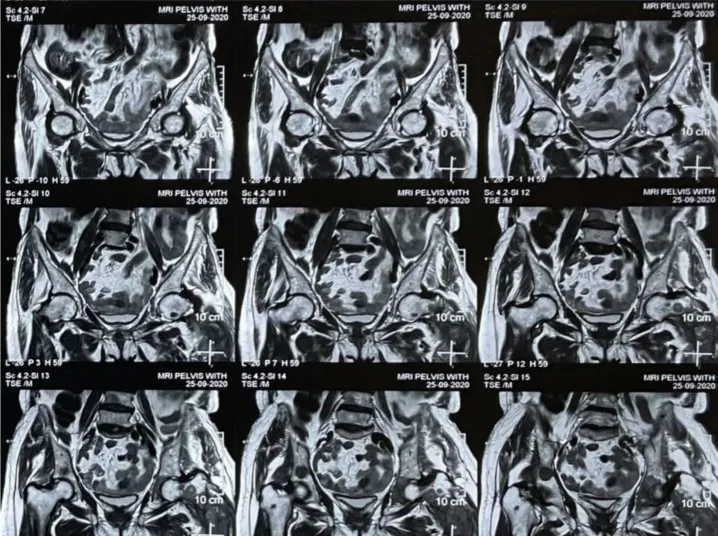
T2-weighted coronal images of the pelvic region show multiple rounded hypointense lesions scattered in bilateral pelvic bones, bilateral proximal femurs, and the lumbar fourth vertebra.
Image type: radiology (mri)